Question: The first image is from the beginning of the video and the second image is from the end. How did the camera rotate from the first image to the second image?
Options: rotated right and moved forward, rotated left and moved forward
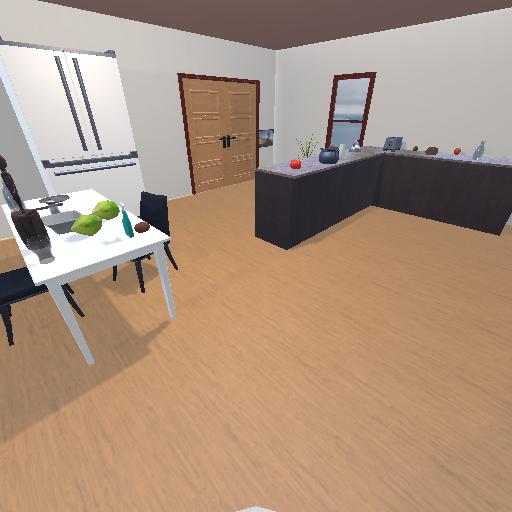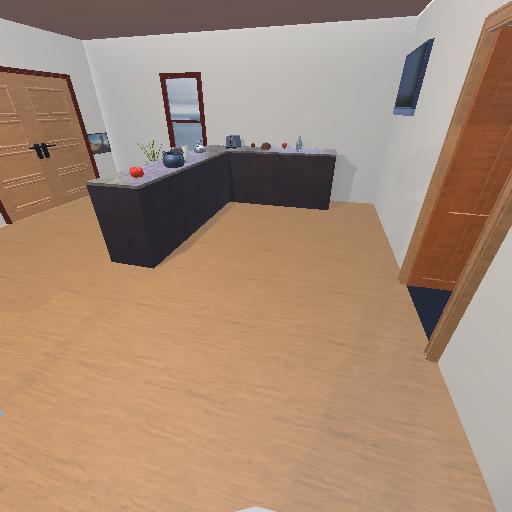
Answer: rotated right and moved forward